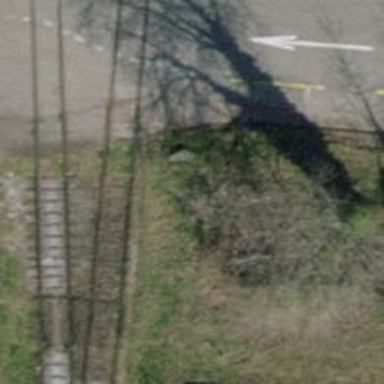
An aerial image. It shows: Crossing for the railway.